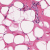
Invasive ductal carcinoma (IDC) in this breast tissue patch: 0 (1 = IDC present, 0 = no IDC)